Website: lowes
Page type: added-to-cart
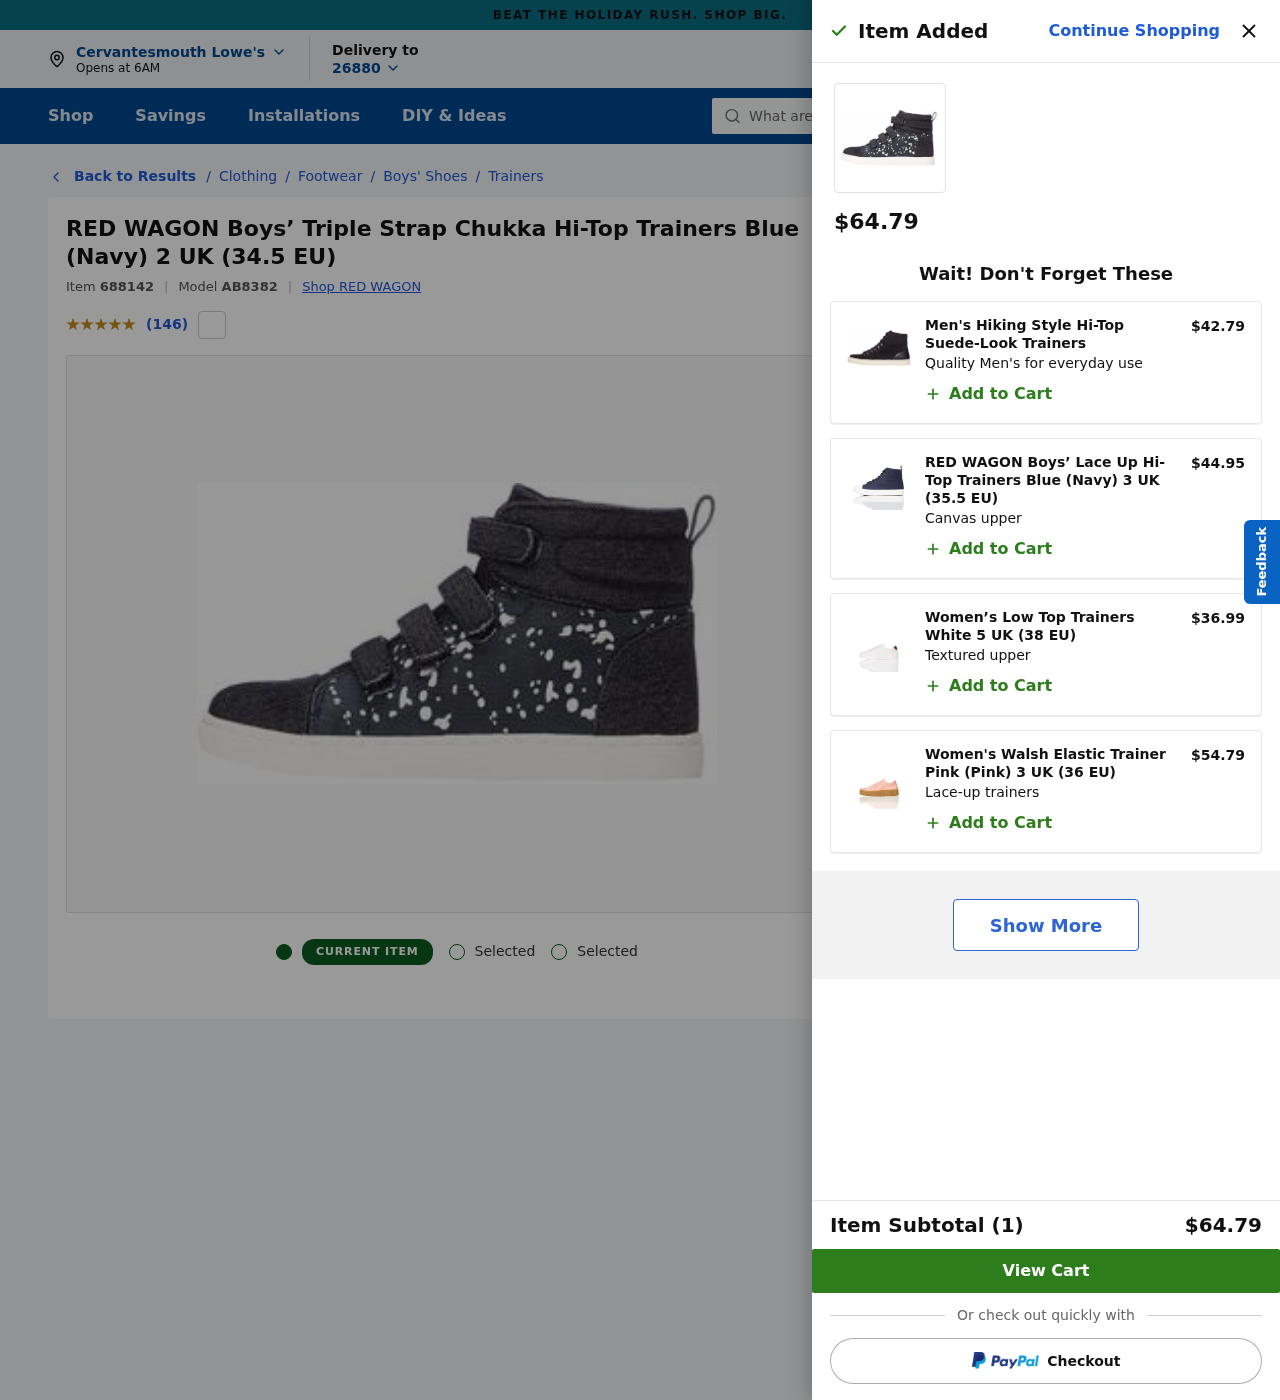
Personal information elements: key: PII_CITY
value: Cervantesmouth
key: PII_POSTCODE
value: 26880
Product elements: key: PRODUCT1_BRAND
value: RED WAGON
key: PRODUCT1_BREADCRUMB
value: Clothing
Footwear
Boys' Shoes
Trainers
Chukka Hi-Top Trainers
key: PRODUCT1_NAME
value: RED WAGON Boys’ Triple Strap Chukka Hi-Top Trainers Blue (Navy) 2 UK (34.5 EU)
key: PRODUCT1_NUM_RATINGS
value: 146
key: PRODUCT1_PRICE
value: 64.79
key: PRODUCT1_RATING
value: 4.7
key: PRODUCT2_DESC
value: Quality Men's for everyday use
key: PRODUCT2_NAME
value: Men's Hiking Style Hi-Top Suede-Look Trainers
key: PRODUCT2_PRICE
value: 42.79
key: PRODUCT3_DESC
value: Canvas upper
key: PRODUCT3_NAME
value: RED WAGON Boys’ Lace Up Hi-Top Trainers Blue (Navy) 3 UK (35.5 EU)
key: PRODUCT3_PRICE
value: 44.95
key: PRODUCT4_DESC
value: Textured upper
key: PRODUCT4_NAME
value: Women’s Low Top Trainers White 5 UK (38 EU)
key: PRODUCT4_PRICE
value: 36.99
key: PRODUCT5_DESC
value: Lace-up trainers
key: PRODUCT5_NAME
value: Women's Walsh Elastic Trainer Pink (Pink) 3 UK (36 EU)
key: PRODUCT5_PRICE
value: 54.79
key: PRODUCT1_ITEM_ID
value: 688142
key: PRODUCT1_MODEL_ID
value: AB8382
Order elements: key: ORDER_NUM_ITEMS
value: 1
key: ORDER_SUBTOTAL
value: $64.79
Search elements: key: HEADER_SEARCH
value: What are you looking for?